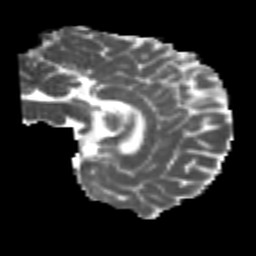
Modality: MD
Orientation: sagittal
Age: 23
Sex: male
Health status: healthy
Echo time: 0.074 s